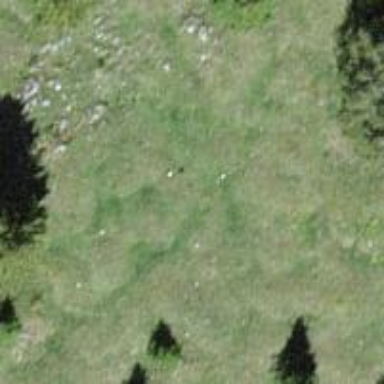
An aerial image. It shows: Needle-leaved tree in its natural environment.